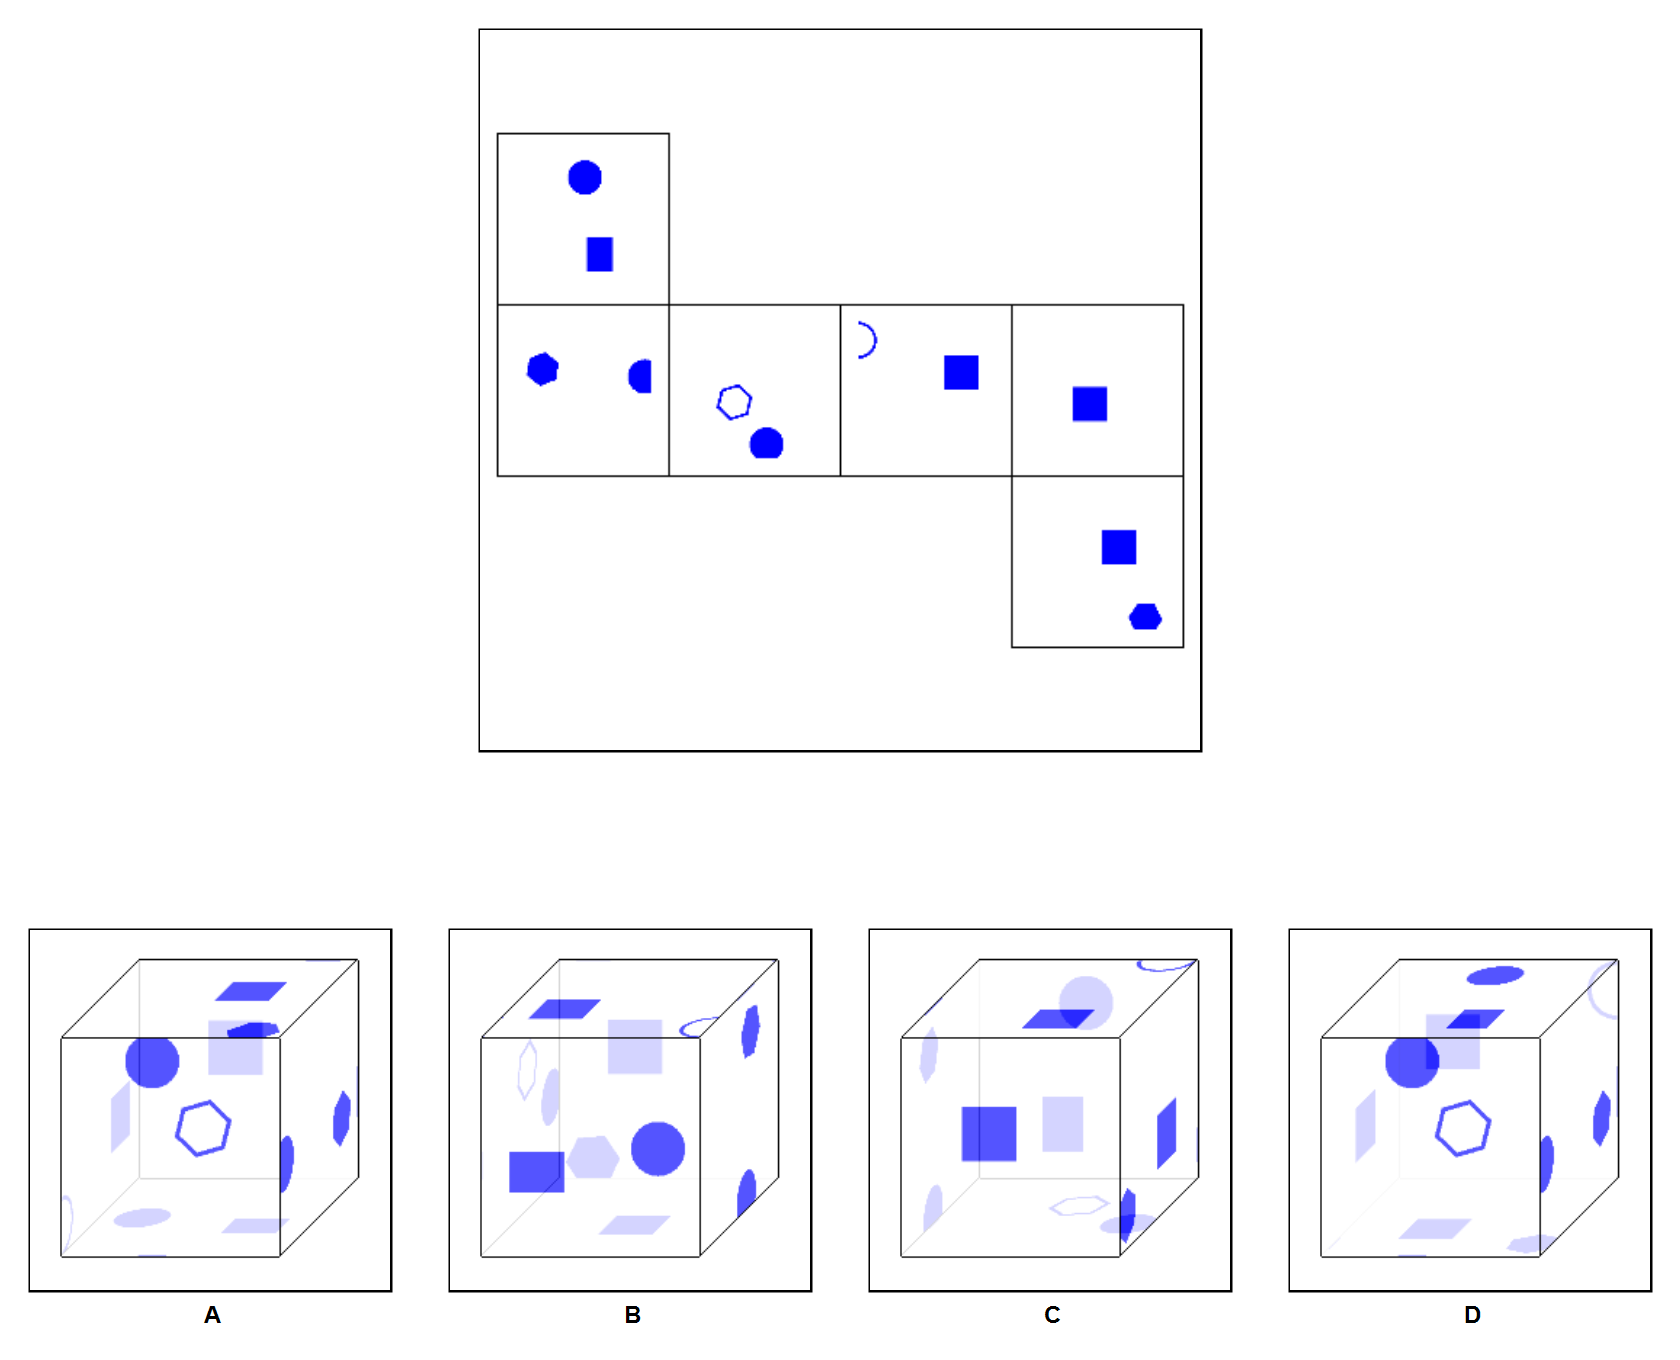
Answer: A